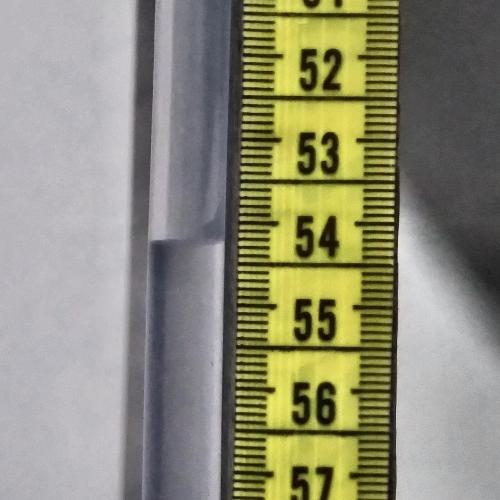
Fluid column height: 54.2 cm